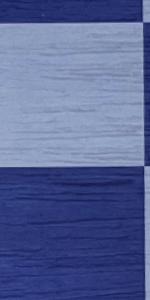
Label: Empty